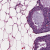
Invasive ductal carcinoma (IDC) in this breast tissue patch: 0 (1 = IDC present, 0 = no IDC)